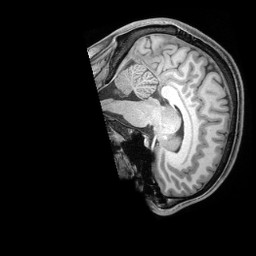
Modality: T1w
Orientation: sagittal
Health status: healthy
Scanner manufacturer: siemens
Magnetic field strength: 3 T
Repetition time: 2.4 s
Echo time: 0.00201 s